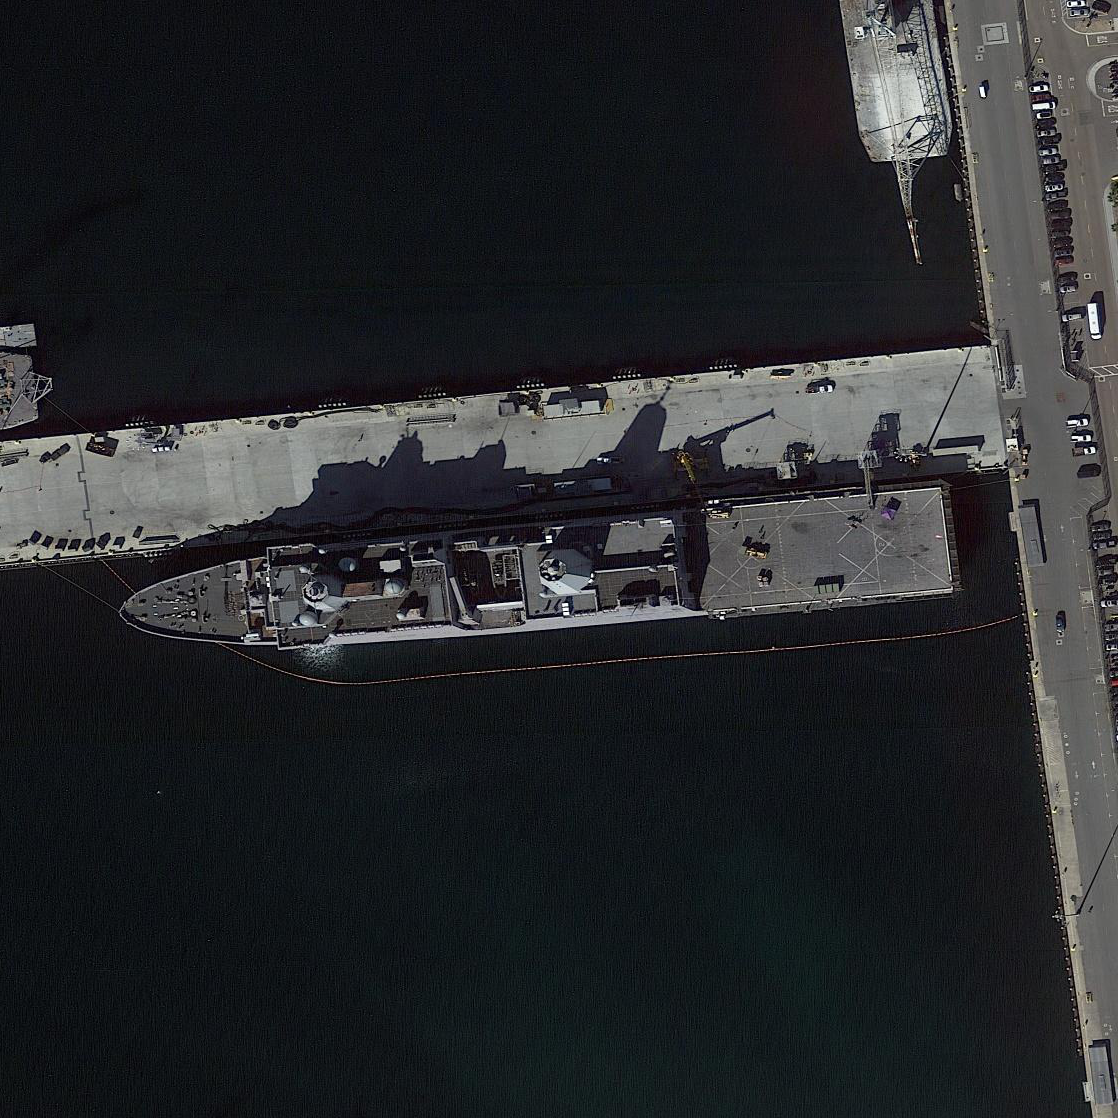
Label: combat